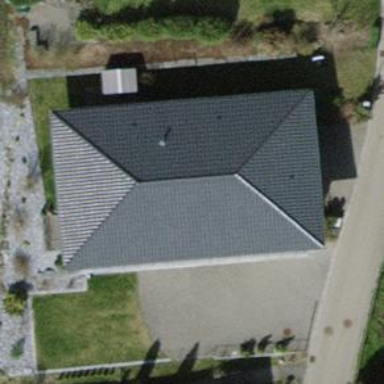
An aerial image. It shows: Hipped roof house.